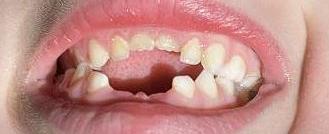
Condition: hypodontia